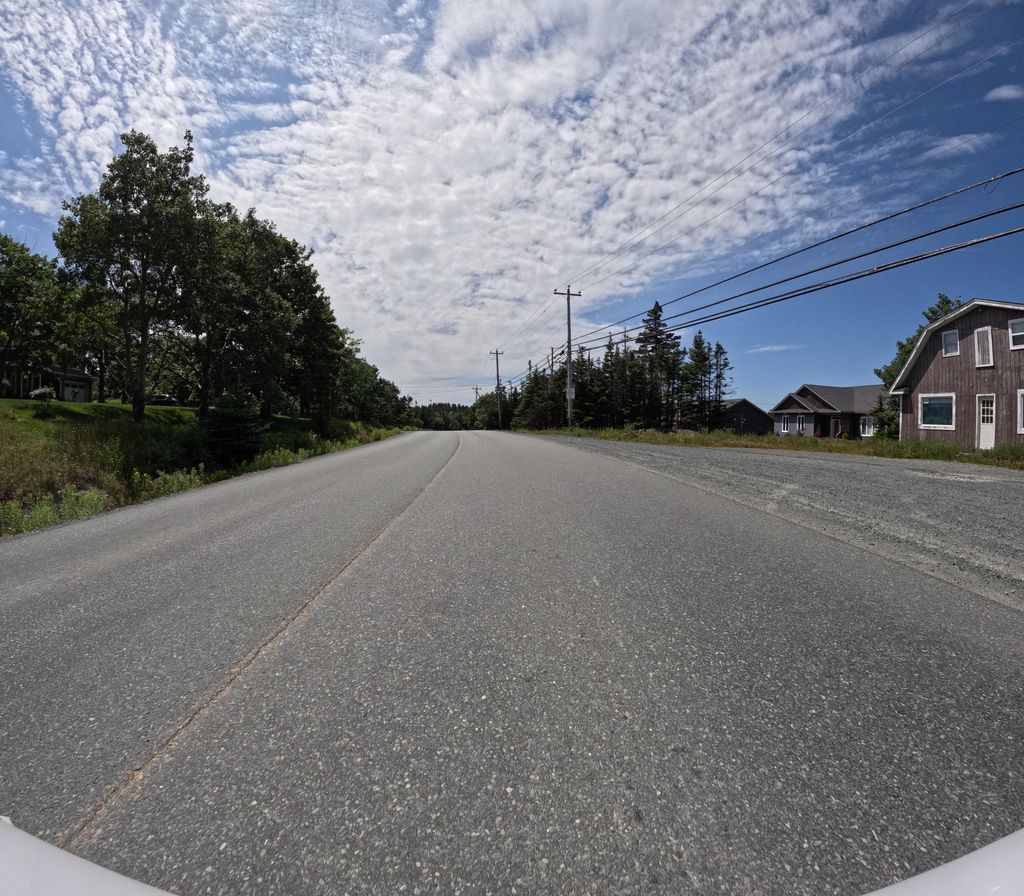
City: st_johns